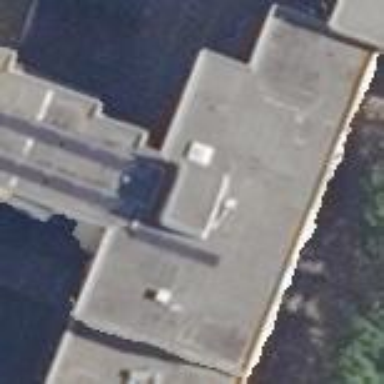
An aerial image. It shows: Building with apartments and flat roof.